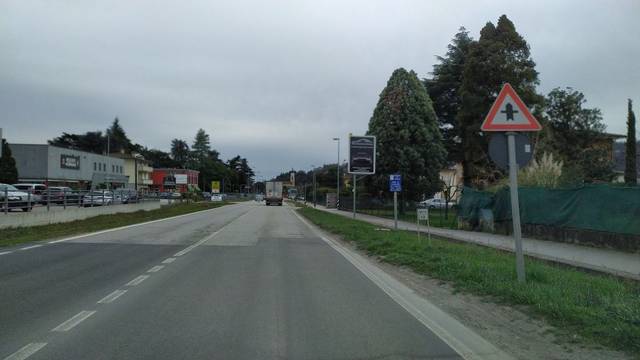
Region: Italy
Coordinates: 45.637, 11.436